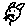
Label: cat